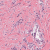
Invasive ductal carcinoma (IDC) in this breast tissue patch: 0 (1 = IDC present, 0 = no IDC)